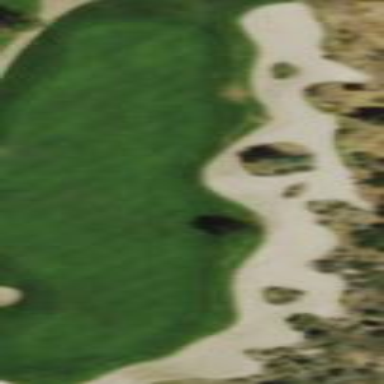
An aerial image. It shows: Golf bunker filled with sandy terrain.